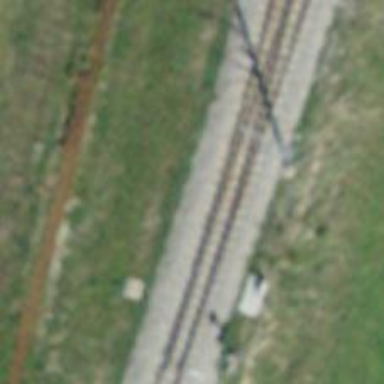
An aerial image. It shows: Railway switch with the turnout pointing to the right.